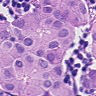
Metastatic tissue present: yes